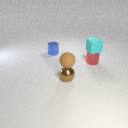
small red metal cylinder to the right of small brown metal sphere